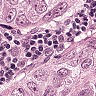
Metastatic tissue present: yes